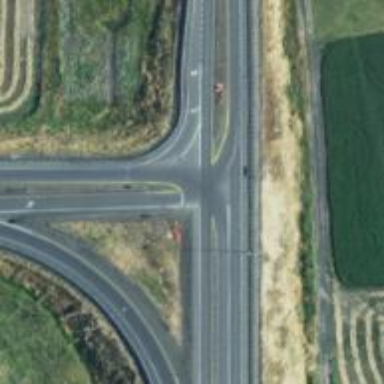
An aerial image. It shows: Trunk link highway with asphalt surface.